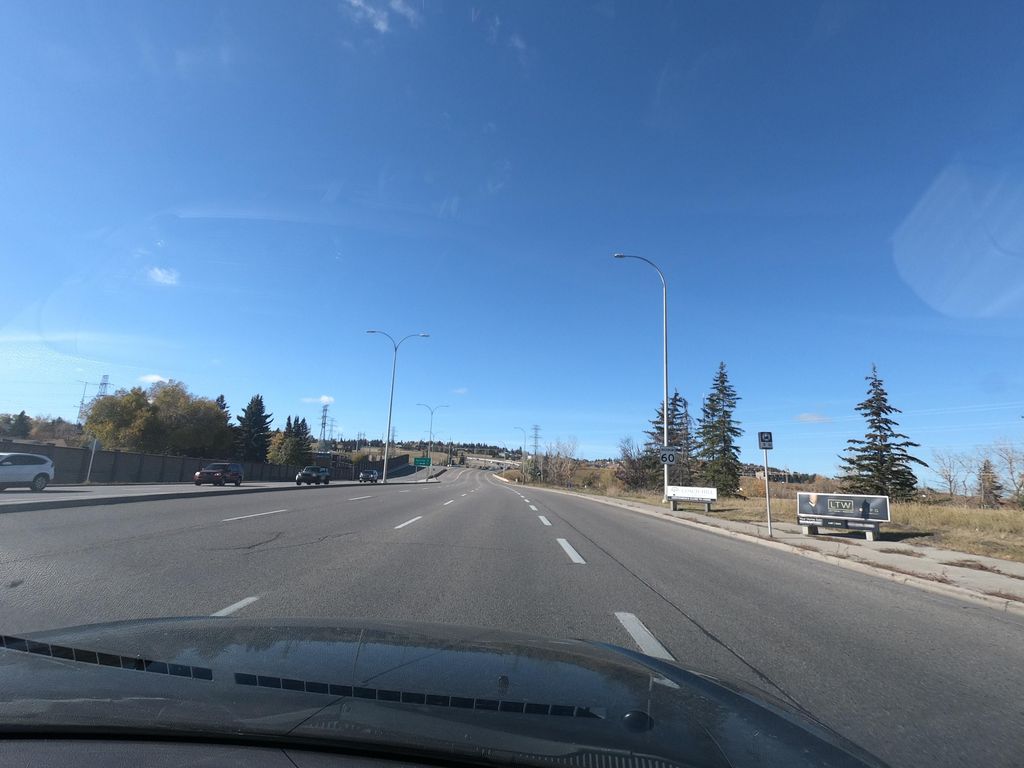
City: calgary